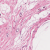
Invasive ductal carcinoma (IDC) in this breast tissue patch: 0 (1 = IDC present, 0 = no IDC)